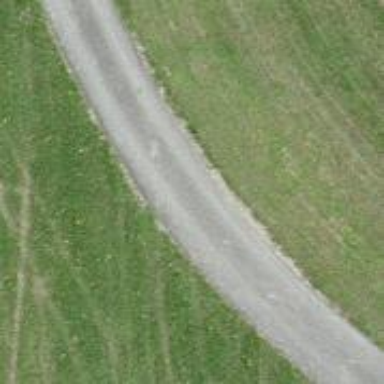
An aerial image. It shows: Paved track with grade1 tracktype.